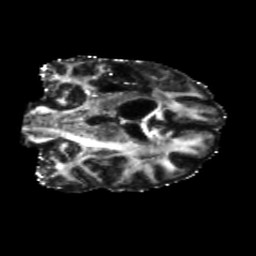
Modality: FA
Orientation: coronal
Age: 42
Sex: male
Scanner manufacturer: siemens
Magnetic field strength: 3 T
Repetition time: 5.25 s
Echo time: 0.08 s